Question: I've got a really specific problem but I'm relatively new to C++. Could you explain me each part of the command?
If you can, please also explain me, where to paste those options in CodeLite

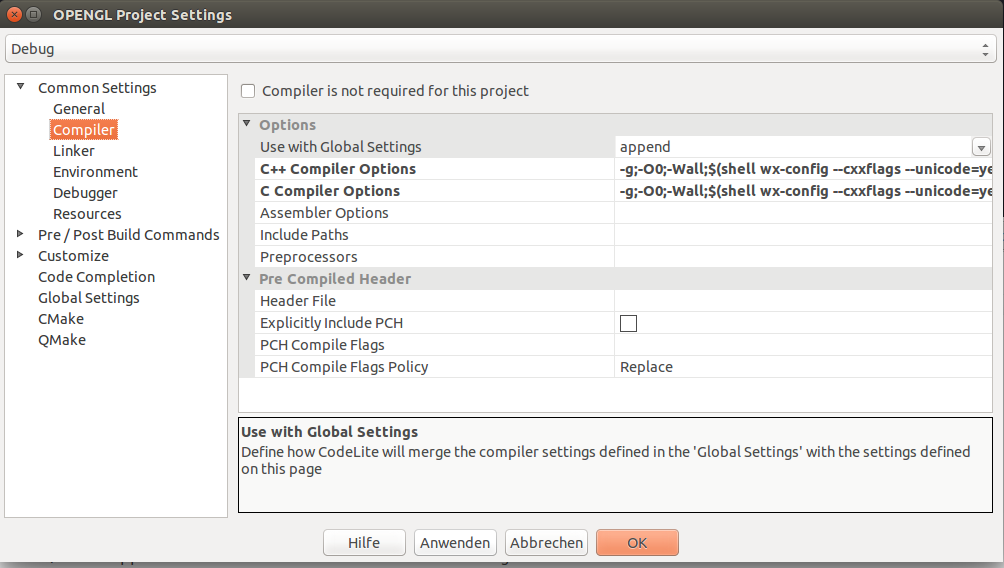
Answer: Sure:
- 'g++'- '-Wall'- '-g'- '-c'- 'main.cpp'- '-lGL -lGLU -lglfw3 -lX11 -lXxf86vm -lXrandr -lpthread -lXi''-lXXX''libXXX.so''libXXX.a'
Note that your command, as is, makes no sense, because you are setting '-c' to compile only, not linking, but you are adding libraries, and those are used only for linking. So the libraries are simply ignored.
For more information, see 'man g++', 'info g++' and <URL>.